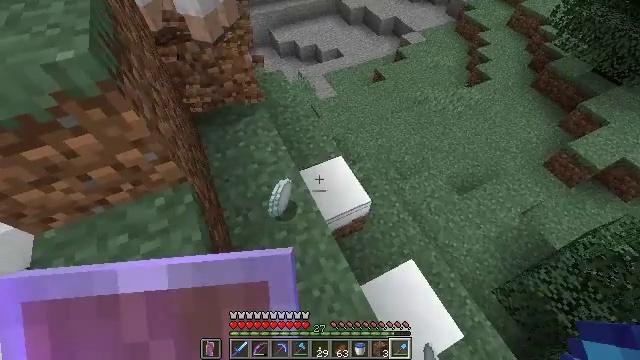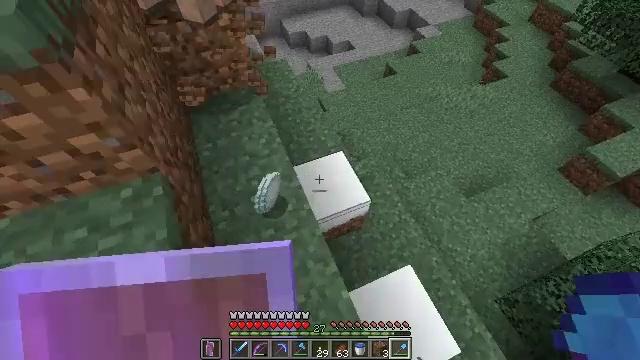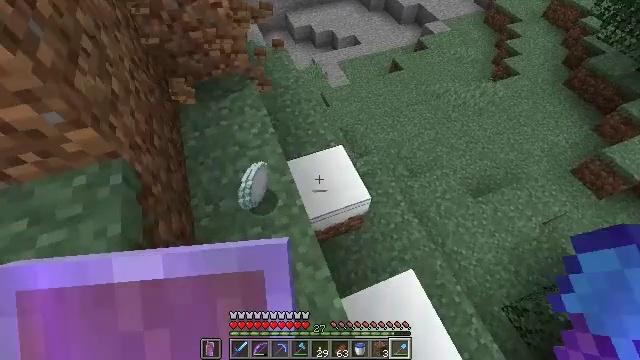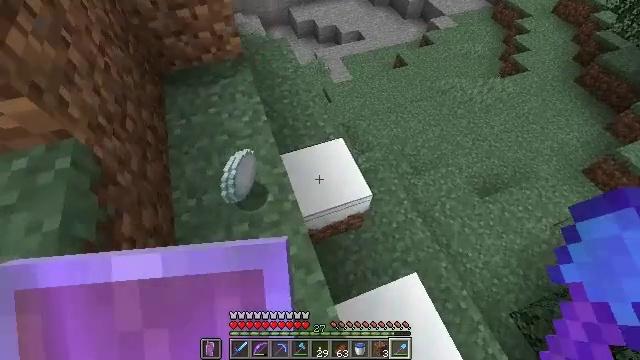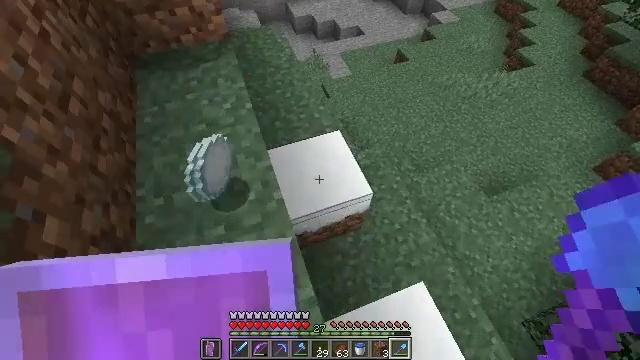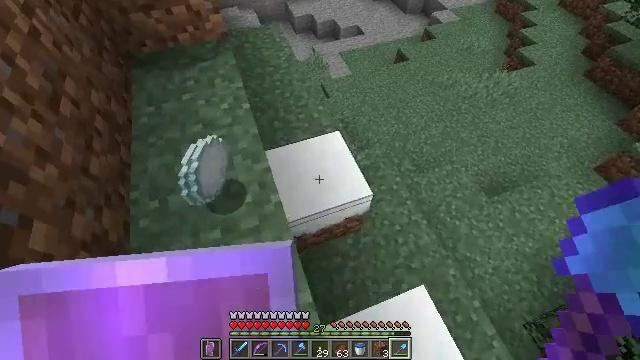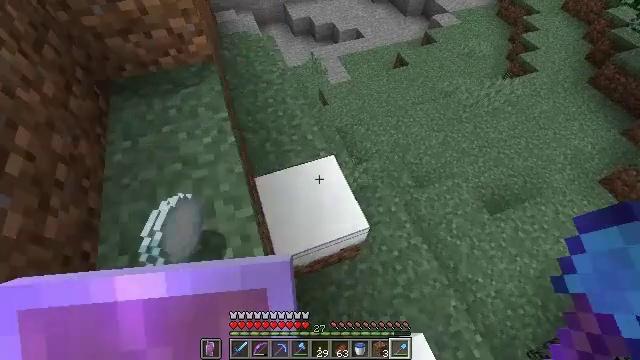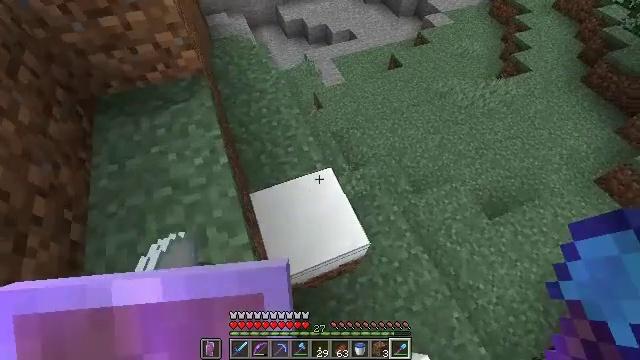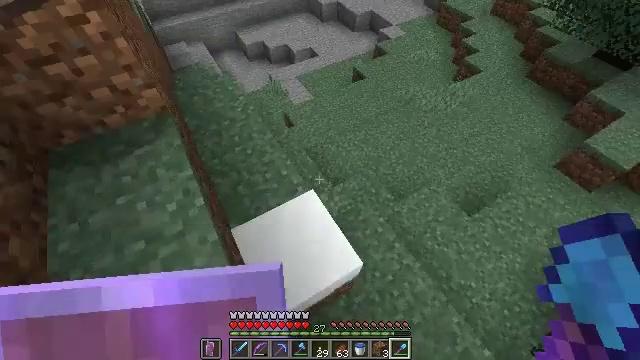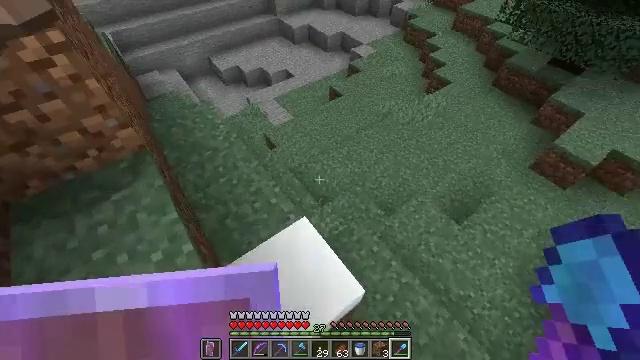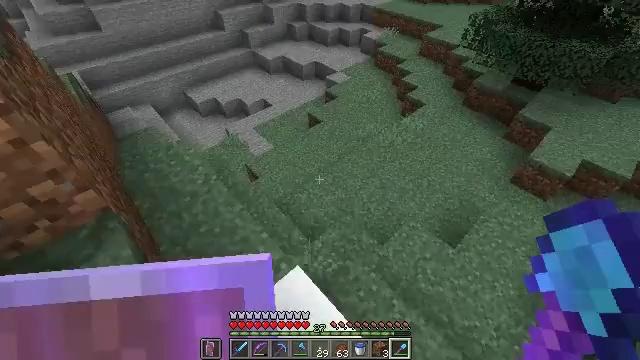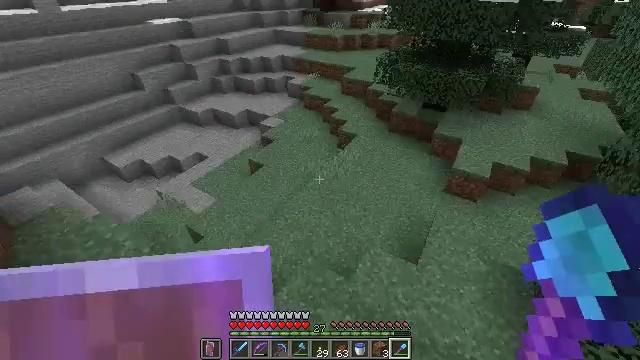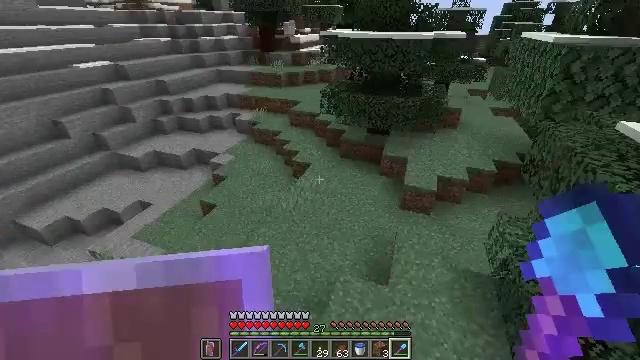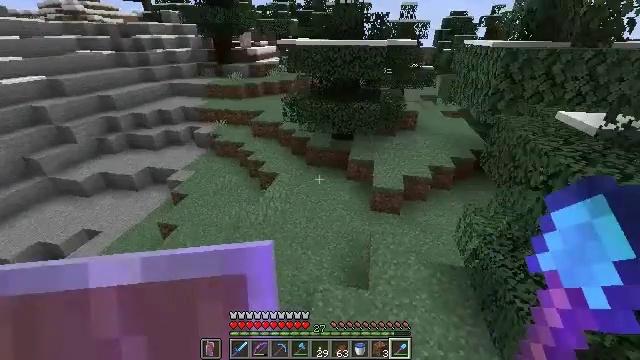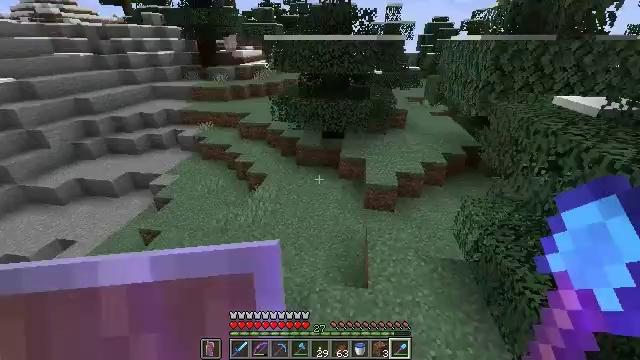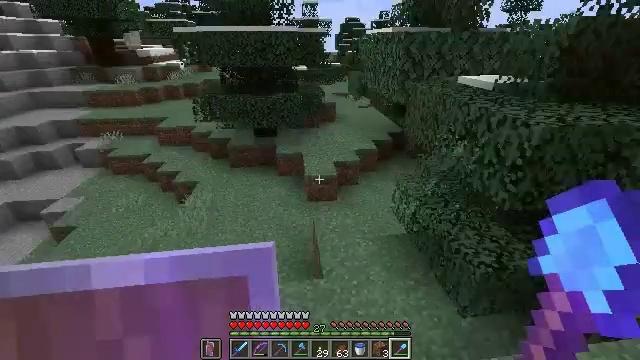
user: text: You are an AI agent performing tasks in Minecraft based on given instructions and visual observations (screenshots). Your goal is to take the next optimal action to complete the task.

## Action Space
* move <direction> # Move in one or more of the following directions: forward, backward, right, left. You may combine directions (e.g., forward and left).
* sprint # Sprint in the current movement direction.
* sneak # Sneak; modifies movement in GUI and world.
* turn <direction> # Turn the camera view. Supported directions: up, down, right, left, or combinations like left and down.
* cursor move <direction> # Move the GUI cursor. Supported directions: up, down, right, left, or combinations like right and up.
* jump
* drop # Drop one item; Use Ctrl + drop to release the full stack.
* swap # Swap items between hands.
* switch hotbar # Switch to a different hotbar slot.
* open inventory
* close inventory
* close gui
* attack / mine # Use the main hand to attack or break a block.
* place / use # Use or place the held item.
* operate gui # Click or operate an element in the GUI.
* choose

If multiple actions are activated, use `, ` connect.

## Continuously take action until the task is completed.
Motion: motion action
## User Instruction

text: Shovel the snow to gather it.
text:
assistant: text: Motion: move forward, turn left and down
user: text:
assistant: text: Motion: move forward, turn left
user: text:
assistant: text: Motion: move forward
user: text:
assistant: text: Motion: move forward
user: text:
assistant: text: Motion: move forward
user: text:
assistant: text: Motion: move forward
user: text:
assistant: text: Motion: move forward and move left, turn right
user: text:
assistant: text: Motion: move forward and move left, turn right and up
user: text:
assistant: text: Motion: move forward, turn right and up
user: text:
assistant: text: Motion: move forward, turn right and up
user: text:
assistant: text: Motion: move forward, turn right and up
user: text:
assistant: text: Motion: move forward, turn right and up
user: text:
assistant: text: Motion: move forward, turn right and up
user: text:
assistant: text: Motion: turn right and up
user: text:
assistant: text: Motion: turn right
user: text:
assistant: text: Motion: turn right and up
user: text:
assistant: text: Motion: move forward, turn right and down
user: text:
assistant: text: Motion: move forward, turn right and down
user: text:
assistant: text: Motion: move forward, turn right
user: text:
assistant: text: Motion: move forward
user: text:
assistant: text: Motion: move forward
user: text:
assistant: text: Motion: move forward
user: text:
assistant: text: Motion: move forward
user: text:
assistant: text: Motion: move forward, turn right
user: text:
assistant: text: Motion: move forward, turn right
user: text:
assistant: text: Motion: move forward, turn right
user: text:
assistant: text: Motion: move forward, turn right
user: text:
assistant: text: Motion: move forward
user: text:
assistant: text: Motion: move forward
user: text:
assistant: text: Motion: move forward, jump